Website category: jobs
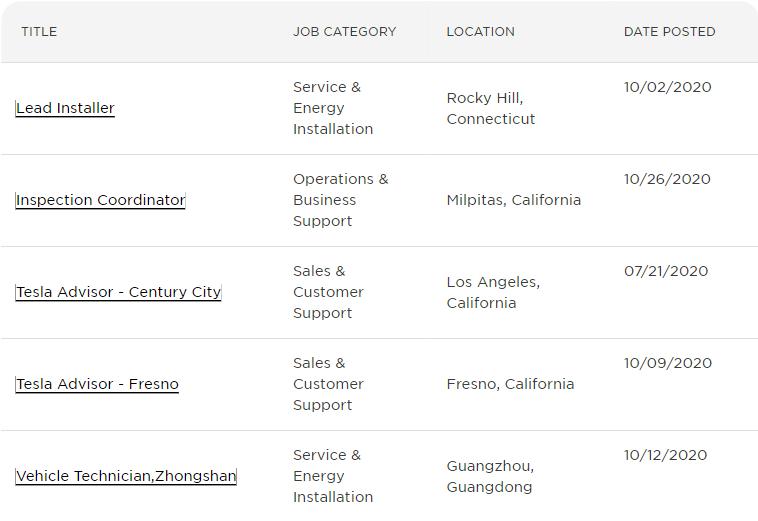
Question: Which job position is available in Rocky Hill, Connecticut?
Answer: Lead Installer

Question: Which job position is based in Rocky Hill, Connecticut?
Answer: Lead Installer

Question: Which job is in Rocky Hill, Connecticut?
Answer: Lead Installer

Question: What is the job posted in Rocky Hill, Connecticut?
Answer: Lead Installer

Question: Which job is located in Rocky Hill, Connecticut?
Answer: Lead Installer

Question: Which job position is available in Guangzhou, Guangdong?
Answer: Vehicle Technician,Zhongshan

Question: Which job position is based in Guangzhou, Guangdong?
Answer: Vehicle Technician,Zhongshan

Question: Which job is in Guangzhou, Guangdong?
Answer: Vehicle Technician,Zhongshan

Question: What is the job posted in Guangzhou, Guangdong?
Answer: Vehicle Technician,Zhongshan

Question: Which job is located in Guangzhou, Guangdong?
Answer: Vehicle Technician,Zhongshan

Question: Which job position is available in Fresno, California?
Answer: Tesla Advisor - Fresno

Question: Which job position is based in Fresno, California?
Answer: Tesla Advisor - Fresno

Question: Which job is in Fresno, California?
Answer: Tesla Advisor - Fresno

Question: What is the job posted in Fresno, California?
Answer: Tesla Advisor - Fresno

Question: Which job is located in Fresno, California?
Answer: Tesla Advisor - Fresno